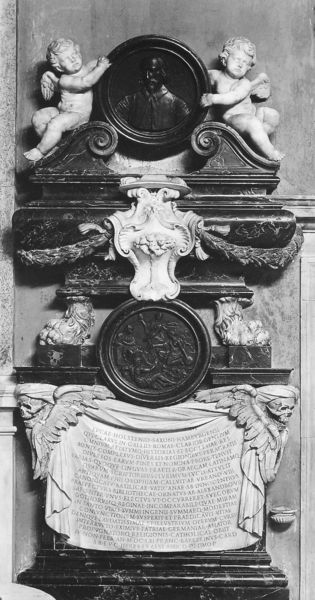
Titel: Denkmal für Luca Holstenius
Künstler: Giuseppe Giorgetti
Standort: Rom, S. Maria dell’Anima (EU - I - Latium)
Schlagwörter: flügel, kopf, marmor, schwarz, weiss, tuch, rahmen, schädel, portrait, porträt, kirche, girlande, rund, engel, schrift, giebel, medaillon, scheibe, text, tote, altar, girlanden, wappen, totenkopf, voluten, grab, putten, grabmal, epitaph, sprenggiebel, menn, porträät